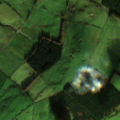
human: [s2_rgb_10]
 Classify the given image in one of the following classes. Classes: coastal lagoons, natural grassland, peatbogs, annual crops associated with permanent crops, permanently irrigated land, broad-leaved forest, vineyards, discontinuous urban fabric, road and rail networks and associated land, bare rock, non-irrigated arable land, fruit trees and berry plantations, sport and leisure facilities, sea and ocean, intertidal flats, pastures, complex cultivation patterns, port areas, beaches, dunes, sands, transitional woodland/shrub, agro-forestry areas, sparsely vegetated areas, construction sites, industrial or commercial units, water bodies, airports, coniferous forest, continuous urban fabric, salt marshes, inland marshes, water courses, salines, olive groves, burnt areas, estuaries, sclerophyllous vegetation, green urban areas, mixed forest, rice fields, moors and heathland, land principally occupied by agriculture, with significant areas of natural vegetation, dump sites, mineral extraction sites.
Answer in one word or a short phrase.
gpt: construction sites, pastures, coniferous forest, transitional woodland/shrub